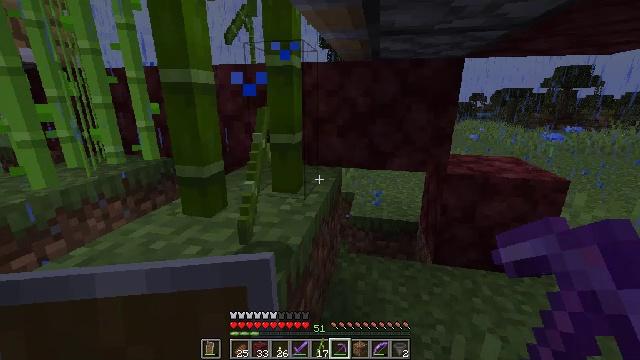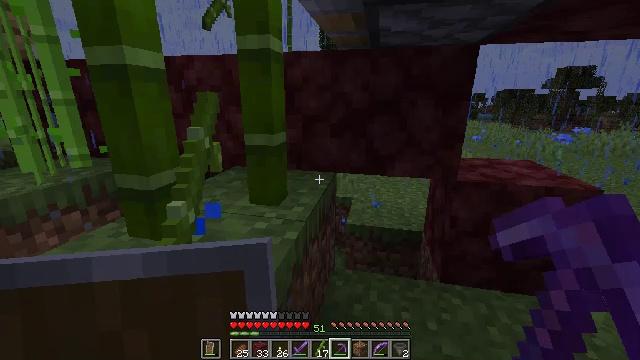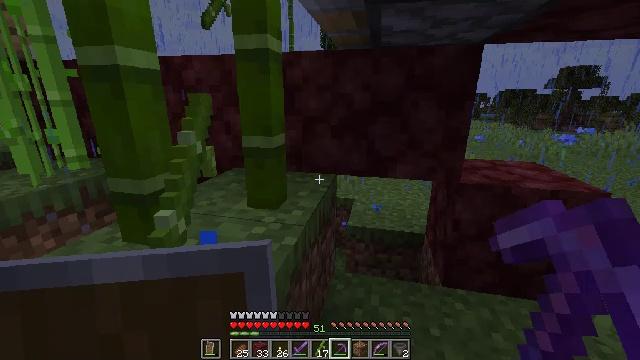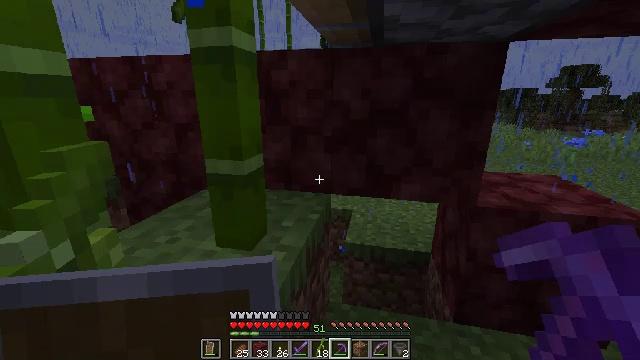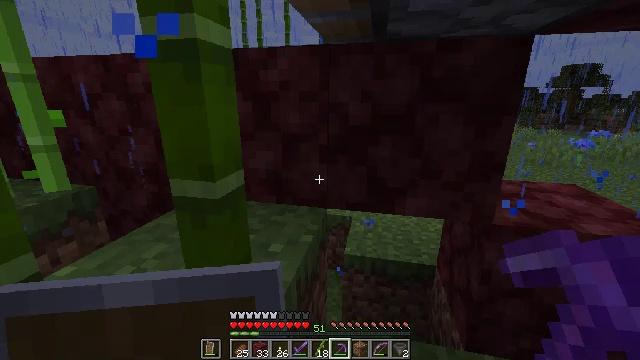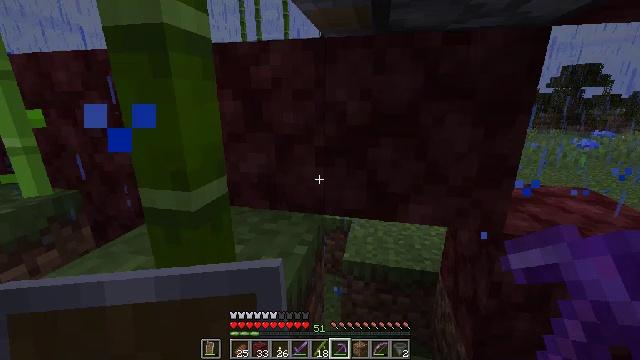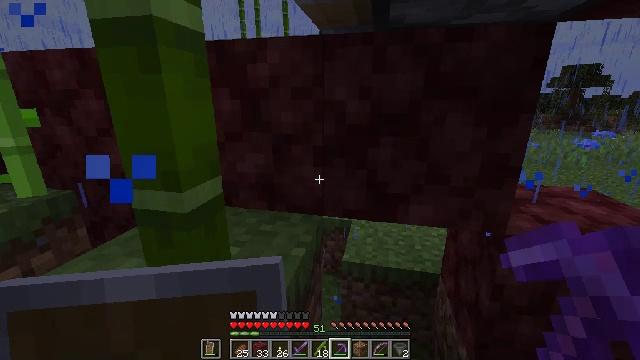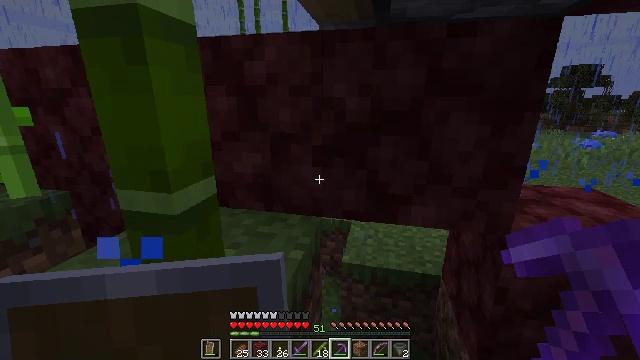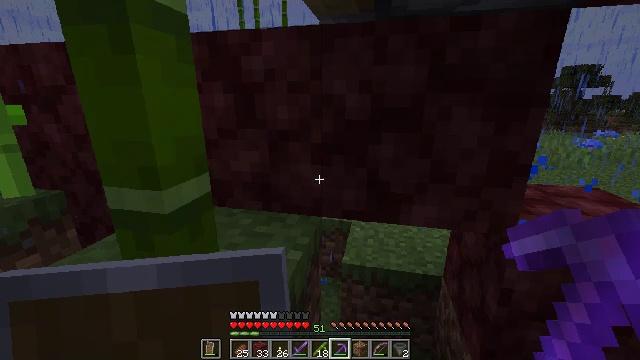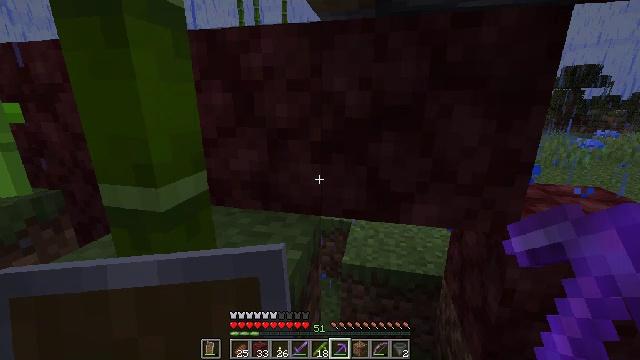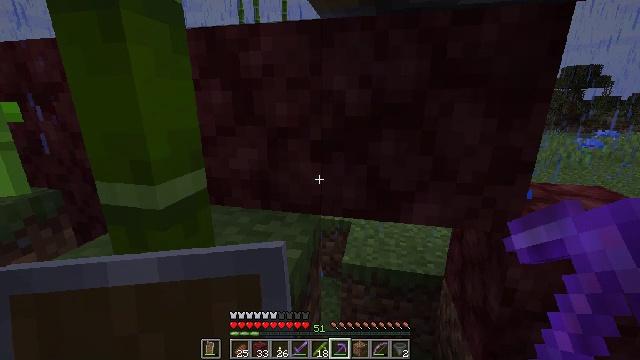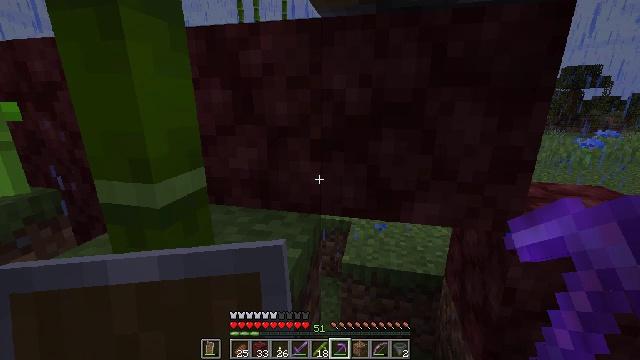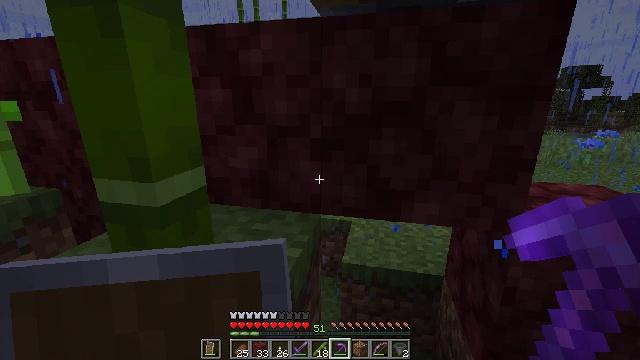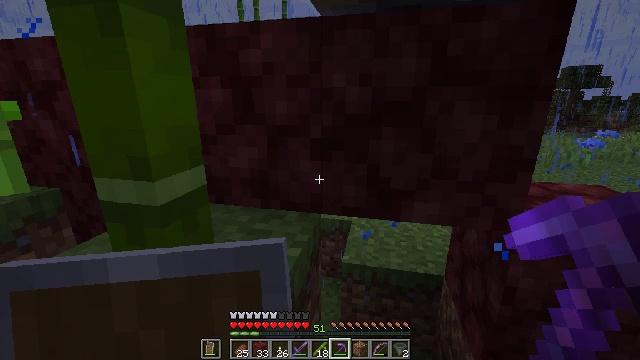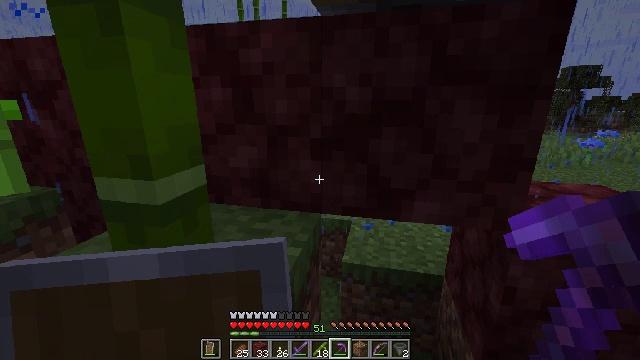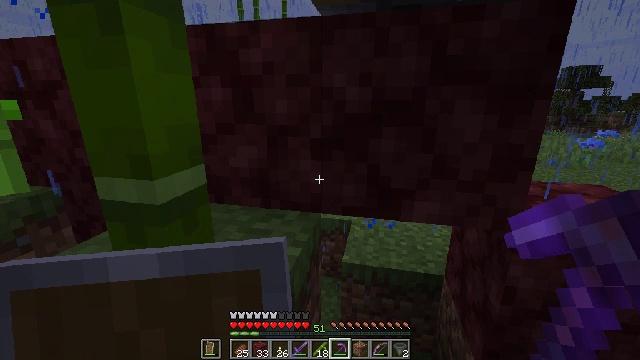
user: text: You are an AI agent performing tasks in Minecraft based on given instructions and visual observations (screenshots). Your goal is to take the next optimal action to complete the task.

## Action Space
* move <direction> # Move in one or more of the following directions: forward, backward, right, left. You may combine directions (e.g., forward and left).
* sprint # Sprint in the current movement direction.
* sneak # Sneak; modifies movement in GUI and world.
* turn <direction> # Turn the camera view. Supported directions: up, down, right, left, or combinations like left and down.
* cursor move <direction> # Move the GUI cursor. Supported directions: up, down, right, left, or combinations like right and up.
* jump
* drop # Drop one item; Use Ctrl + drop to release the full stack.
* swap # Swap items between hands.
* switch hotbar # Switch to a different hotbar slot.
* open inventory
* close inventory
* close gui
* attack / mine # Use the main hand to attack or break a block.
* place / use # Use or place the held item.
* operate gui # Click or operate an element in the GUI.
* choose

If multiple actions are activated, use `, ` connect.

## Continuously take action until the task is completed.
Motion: motion action
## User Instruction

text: Drop a bamboo.
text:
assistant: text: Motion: move forward
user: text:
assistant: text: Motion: move forward
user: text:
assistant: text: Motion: move forward
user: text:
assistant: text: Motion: move forward
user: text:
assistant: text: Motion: no_op
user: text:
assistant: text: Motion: no_op
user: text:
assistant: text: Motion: no_op
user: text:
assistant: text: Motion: no_op
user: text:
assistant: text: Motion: no_op
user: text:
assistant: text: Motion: no_op
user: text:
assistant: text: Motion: no_op
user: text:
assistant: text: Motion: no_op
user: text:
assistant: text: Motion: no_op
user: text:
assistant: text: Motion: no_op
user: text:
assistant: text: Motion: no_op
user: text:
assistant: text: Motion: no_op
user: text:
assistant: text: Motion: move forward
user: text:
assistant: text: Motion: move forward, turn left and up
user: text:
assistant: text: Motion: move forward, turn left and up
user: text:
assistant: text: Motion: move forward, turn left and up
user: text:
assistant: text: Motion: move forward, turn left and up
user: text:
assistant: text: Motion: move forward, turn left and up
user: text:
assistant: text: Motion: move forward, turn left
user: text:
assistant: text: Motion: turn left
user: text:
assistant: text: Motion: turn left and up
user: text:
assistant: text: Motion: turn left and up
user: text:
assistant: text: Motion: turn left and up
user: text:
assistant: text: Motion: turn left and up
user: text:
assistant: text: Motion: no_op
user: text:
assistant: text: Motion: no_op